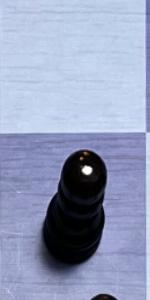
Label: Bishop_Black